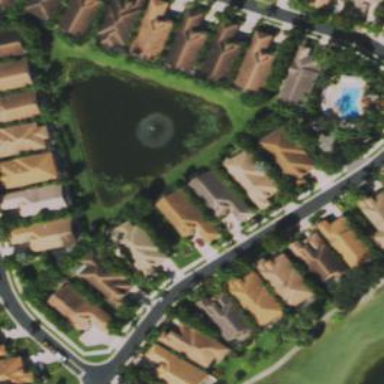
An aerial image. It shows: Gated residential neighborhood.